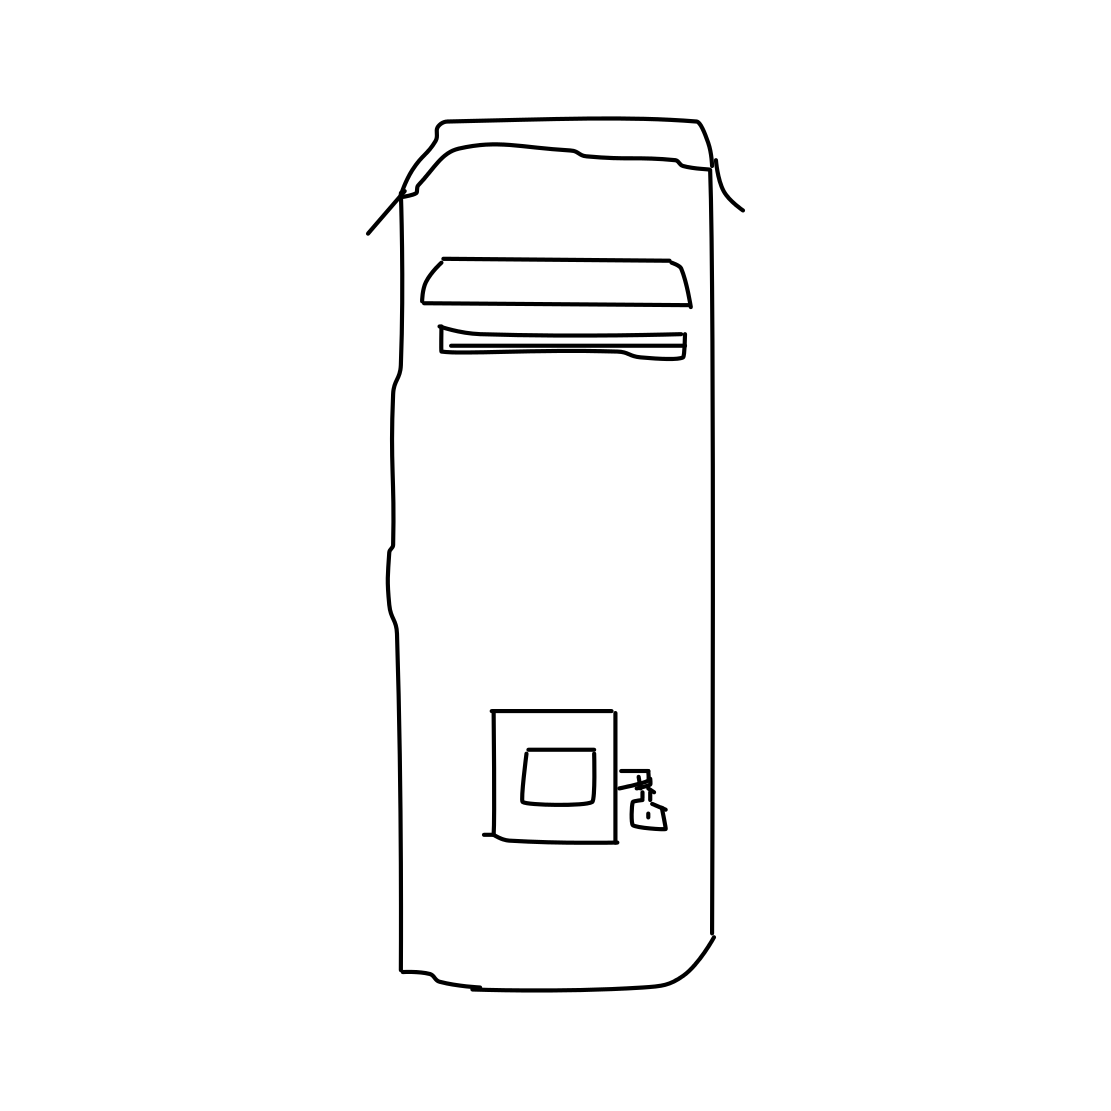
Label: mailbox